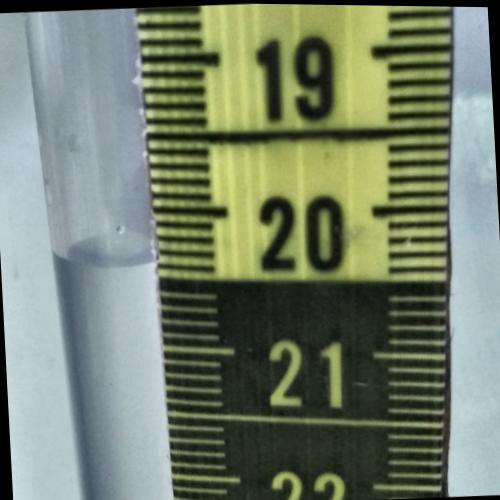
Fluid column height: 20.4 cm